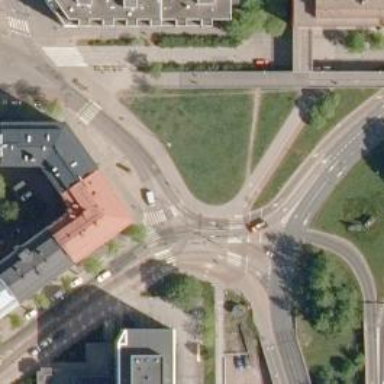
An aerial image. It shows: Asphalt cycleway.